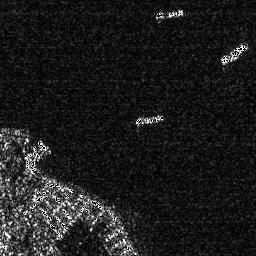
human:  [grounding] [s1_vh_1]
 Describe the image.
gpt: In the satellite image, there is  <ref>1 small ship </ref> <box>[[58, 2, 72, 7, 0]]</box> located at top,  <ref>1 small ship </ref> <box>[[51, 42, 64, 48, 0]]</box> located at center,  <ref>1 medium ship </ref> <box>[[83, 15, 97, 25, 0]]</box> located at top right.